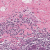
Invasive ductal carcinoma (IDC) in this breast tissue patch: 0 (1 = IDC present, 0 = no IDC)